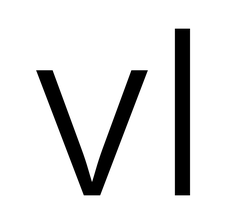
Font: Inter_Light